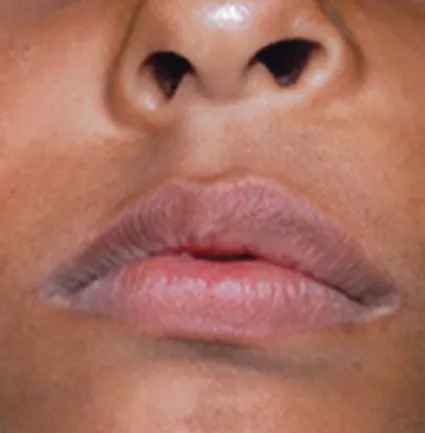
Extraoral view of the patient.
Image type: medical_photograph (oral_photograph)